Question: I need, from an image with a square inside and coordinates, to create a transparent mask.
Unfortunately I didn't find anything about the transparency literature in openCV.
For example I have this photo:

With the code below the coordinates for the square are the following
(237, 150, 311, 150, 74) - here's the code
'''
def loc(photo):
img = cv2.imread(photo,cv2.IMREAD_COLOR)
red = rgb2redChan(img)
#read HAAR ade loop for find eye(s)
try:
eyes = eye_cascade.detectMultiScale(red)
best_ex=eyes[0][0]
best_ey=eyes[0][1]
best_ew=eyes[0][2]
best_eh=eyes[0][3]
for (ex,ey,ew,eh) in eyes:
if(best_eh<eh):
best_ex=ex
best_ey=ey
best_ew=ew
best_eh=eh
print(ex,ey,ex+ew,ey,eh)
cv2.rectangle(img,(best_ex,best_ey),(best_ex+best_ew,best_ey+best_eh),(255,255,255),2)
img = createMask(img,best_ex,best_ey,best_ew,best_eh)
except:
print("Not localized")
#show eye(s) rectangle in color image
cv2.imshow('red',img)
#press any key to close
cv2.waitKey(0)
cv2.destroyAllWindows()
return img,photo.split("/")[-1]
def createMask(img,x,y,w,h):
mask = np.zeros(img.shape,np.uint8)
mask[y:y+h,x:x+w] = img[y:y+h,x:x+w]
return mask
'''
I think the problem is related to the creation of the
'''
mask = np.zeros(img.shape,np.uint8)
'''
All the values of the matrix are [0,0,0], how can I turn them into transparent values?
P.S. the starting extension of the photo is .jpg
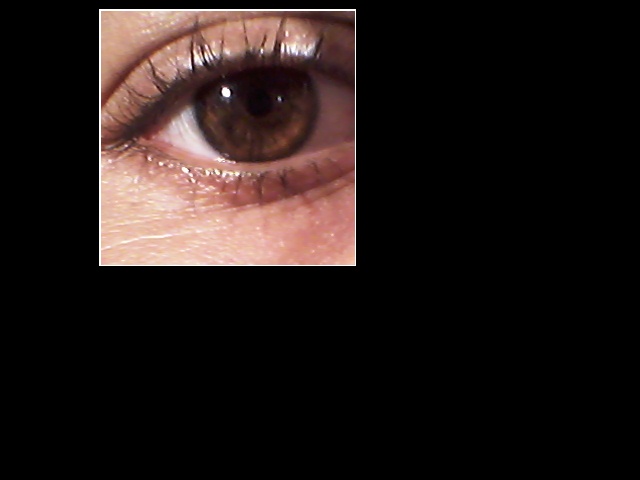
Answer: You are almost there, now use 'addWeighted'
'''
def createMask(img,x,y,w,h, alpha=0.5):
'''
update alpha to the darkness you want
'''
mask = np.zeros(img.shape,np.uint8)
mask[y:y+h,x:x+w] = img[y:y+h,x:x+w]
beta = 1 - alpha
mask = cv2.addWeighted(img, alpha, mask, beta, 0)
return mask
'''
example:
<URL>